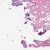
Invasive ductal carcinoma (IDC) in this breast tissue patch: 0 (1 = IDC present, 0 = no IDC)